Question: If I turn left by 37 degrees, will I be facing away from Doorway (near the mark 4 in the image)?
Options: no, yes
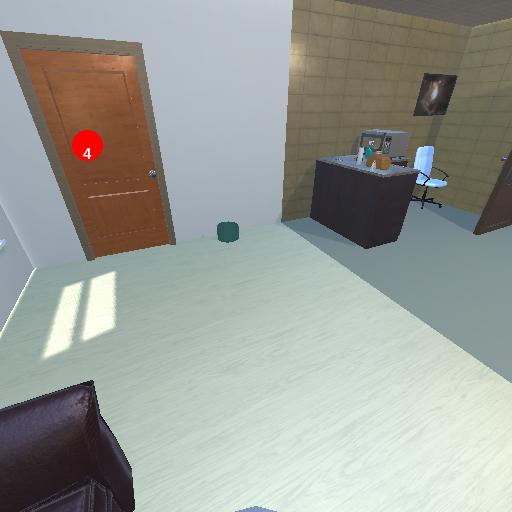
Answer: no